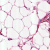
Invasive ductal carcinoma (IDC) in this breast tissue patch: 0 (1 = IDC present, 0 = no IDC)